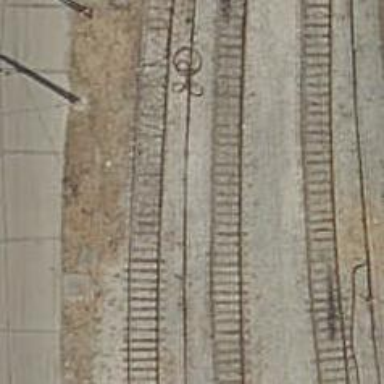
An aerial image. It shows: Rail yard with electrified contact lines for the trains.